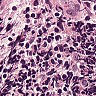
Metastatic tissue present: no